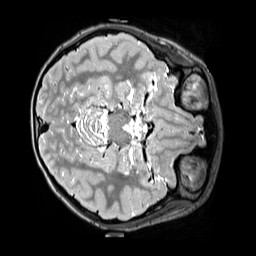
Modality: T2w
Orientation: axial
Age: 10
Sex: male
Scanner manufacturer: siemens
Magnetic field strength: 3 T
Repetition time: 3.2 s
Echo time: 0.408 s